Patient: sex M, age 71
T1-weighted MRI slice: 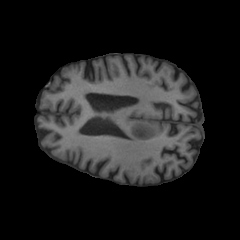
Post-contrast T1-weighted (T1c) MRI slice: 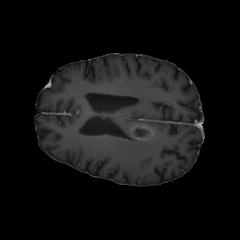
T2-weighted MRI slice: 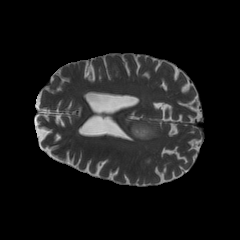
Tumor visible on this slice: yes
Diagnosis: Glioblastoma, IDH-wildtype
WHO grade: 4